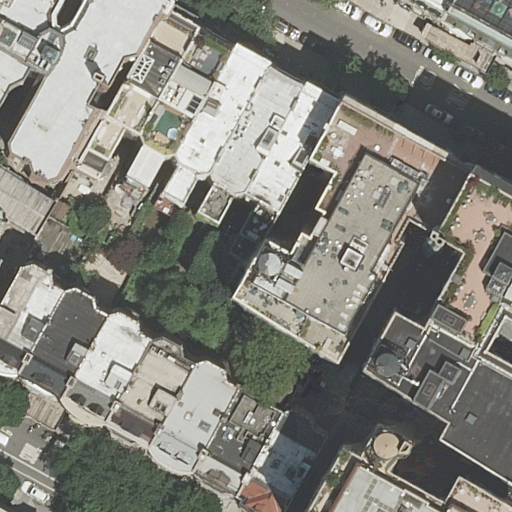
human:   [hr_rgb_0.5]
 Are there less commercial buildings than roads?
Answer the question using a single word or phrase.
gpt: yes

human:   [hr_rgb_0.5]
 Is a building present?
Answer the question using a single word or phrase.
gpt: yes

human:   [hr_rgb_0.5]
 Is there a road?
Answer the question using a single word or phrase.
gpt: yes

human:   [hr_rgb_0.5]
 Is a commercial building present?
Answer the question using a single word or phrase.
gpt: no

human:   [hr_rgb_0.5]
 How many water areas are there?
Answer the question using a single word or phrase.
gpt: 0

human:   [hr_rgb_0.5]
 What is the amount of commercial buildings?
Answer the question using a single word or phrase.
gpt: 0

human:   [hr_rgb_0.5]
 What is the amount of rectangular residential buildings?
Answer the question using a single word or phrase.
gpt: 6

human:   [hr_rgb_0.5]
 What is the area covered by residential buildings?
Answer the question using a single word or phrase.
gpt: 5974m2

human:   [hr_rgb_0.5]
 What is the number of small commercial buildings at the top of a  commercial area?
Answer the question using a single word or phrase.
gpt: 0

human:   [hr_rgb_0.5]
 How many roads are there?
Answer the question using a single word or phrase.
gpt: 2

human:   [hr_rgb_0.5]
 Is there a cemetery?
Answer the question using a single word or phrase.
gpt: no

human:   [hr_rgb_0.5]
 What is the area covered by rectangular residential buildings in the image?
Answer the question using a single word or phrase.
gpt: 997m2

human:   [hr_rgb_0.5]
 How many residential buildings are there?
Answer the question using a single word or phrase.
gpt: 19

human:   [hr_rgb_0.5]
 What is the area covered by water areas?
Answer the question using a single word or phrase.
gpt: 0m2

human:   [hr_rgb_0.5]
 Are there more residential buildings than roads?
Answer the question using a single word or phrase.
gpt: yes

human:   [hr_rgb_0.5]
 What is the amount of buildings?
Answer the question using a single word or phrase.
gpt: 20

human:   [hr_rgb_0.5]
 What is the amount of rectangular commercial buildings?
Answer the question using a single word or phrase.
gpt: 0

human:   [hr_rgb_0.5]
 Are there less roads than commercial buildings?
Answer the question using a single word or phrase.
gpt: no

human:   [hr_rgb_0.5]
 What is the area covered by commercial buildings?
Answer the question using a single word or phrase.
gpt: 0m2

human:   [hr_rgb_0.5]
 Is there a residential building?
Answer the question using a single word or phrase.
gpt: yes

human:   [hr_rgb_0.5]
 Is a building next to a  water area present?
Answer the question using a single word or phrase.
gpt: no

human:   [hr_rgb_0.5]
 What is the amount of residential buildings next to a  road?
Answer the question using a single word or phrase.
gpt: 19

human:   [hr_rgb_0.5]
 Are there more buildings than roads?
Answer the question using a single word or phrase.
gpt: yes

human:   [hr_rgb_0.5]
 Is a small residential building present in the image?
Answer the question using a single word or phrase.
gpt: yes

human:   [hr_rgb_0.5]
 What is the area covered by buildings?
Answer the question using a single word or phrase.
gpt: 6004m2

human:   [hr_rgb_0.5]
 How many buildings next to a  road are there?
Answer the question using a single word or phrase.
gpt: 20

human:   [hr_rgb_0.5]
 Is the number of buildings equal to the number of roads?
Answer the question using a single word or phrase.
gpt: no

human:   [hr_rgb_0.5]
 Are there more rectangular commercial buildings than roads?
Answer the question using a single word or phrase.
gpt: no

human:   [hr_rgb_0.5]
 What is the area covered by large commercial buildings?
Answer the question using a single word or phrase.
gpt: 0m2

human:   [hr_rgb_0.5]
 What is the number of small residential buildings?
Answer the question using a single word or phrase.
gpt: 3

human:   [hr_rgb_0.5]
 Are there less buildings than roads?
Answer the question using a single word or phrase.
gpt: no

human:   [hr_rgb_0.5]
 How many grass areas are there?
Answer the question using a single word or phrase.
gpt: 0

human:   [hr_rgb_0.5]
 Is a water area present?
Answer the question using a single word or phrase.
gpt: no

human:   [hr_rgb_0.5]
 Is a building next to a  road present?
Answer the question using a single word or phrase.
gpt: yes

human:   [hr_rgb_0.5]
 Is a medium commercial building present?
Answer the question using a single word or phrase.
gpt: no

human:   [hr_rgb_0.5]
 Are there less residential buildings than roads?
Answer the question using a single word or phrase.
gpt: no

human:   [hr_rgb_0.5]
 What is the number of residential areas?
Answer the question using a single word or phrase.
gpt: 0

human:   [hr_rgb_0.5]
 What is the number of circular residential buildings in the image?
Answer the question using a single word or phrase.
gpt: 0

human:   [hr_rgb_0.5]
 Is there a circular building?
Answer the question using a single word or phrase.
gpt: no

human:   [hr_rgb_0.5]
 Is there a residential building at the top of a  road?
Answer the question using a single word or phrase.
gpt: yes

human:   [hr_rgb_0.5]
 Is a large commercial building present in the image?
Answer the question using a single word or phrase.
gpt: no

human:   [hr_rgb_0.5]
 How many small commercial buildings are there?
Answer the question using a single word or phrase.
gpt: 0

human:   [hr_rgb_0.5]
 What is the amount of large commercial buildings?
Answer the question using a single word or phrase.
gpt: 0

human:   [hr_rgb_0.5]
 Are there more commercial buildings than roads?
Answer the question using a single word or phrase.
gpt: no

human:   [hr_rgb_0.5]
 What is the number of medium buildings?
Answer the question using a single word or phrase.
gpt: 12

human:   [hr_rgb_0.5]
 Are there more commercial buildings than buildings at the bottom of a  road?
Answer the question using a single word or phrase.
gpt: no

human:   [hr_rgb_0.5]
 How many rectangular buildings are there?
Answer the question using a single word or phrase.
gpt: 7

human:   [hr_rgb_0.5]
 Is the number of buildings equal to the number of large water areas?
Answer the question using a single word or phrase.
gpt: no

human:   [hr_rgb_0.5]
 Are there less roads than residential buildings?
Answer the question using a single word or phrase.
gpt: yes

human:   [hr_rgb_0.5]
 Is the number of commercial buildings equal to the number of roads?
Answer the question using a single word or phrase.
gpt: no

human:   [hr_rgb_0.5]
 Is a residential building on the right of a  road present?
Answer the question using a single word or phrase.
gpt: yes

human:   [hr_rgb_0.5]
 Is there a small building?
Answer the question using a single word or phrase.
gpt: yes

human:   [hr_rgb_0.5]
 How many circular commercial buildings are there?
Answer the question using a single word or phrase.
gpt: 0

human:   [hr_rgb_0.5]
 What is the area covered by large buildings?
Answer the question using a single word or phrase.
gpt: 3245m2

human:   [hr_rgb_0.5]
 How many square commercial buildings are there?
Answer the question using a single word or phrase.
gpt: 0

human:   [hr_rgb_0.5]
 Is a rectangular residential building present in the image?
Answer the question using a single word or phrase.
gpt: yes

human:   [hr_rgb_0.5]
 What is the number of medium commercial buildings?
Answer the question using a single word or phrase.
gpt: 0

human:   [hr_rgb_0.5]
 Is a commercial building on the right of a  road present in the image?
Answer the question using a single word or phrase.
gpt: no

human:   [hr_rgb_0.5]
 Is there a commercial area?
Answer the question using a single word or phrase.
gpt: no

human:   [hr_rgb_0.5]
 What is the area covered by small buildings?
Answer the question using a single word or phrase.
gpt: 63m2

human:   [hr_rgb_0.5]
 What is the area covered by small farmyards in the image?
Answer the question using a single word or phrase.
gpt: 0m2

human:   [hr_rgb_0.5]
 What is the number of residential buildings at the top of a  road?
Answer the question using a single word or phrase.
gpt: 15

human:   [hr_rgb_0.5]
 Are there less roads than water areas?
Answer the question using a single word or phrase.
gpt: no

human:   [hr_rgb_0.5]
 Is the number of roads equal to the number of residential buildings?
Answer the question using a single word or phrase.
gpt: no